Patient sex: F
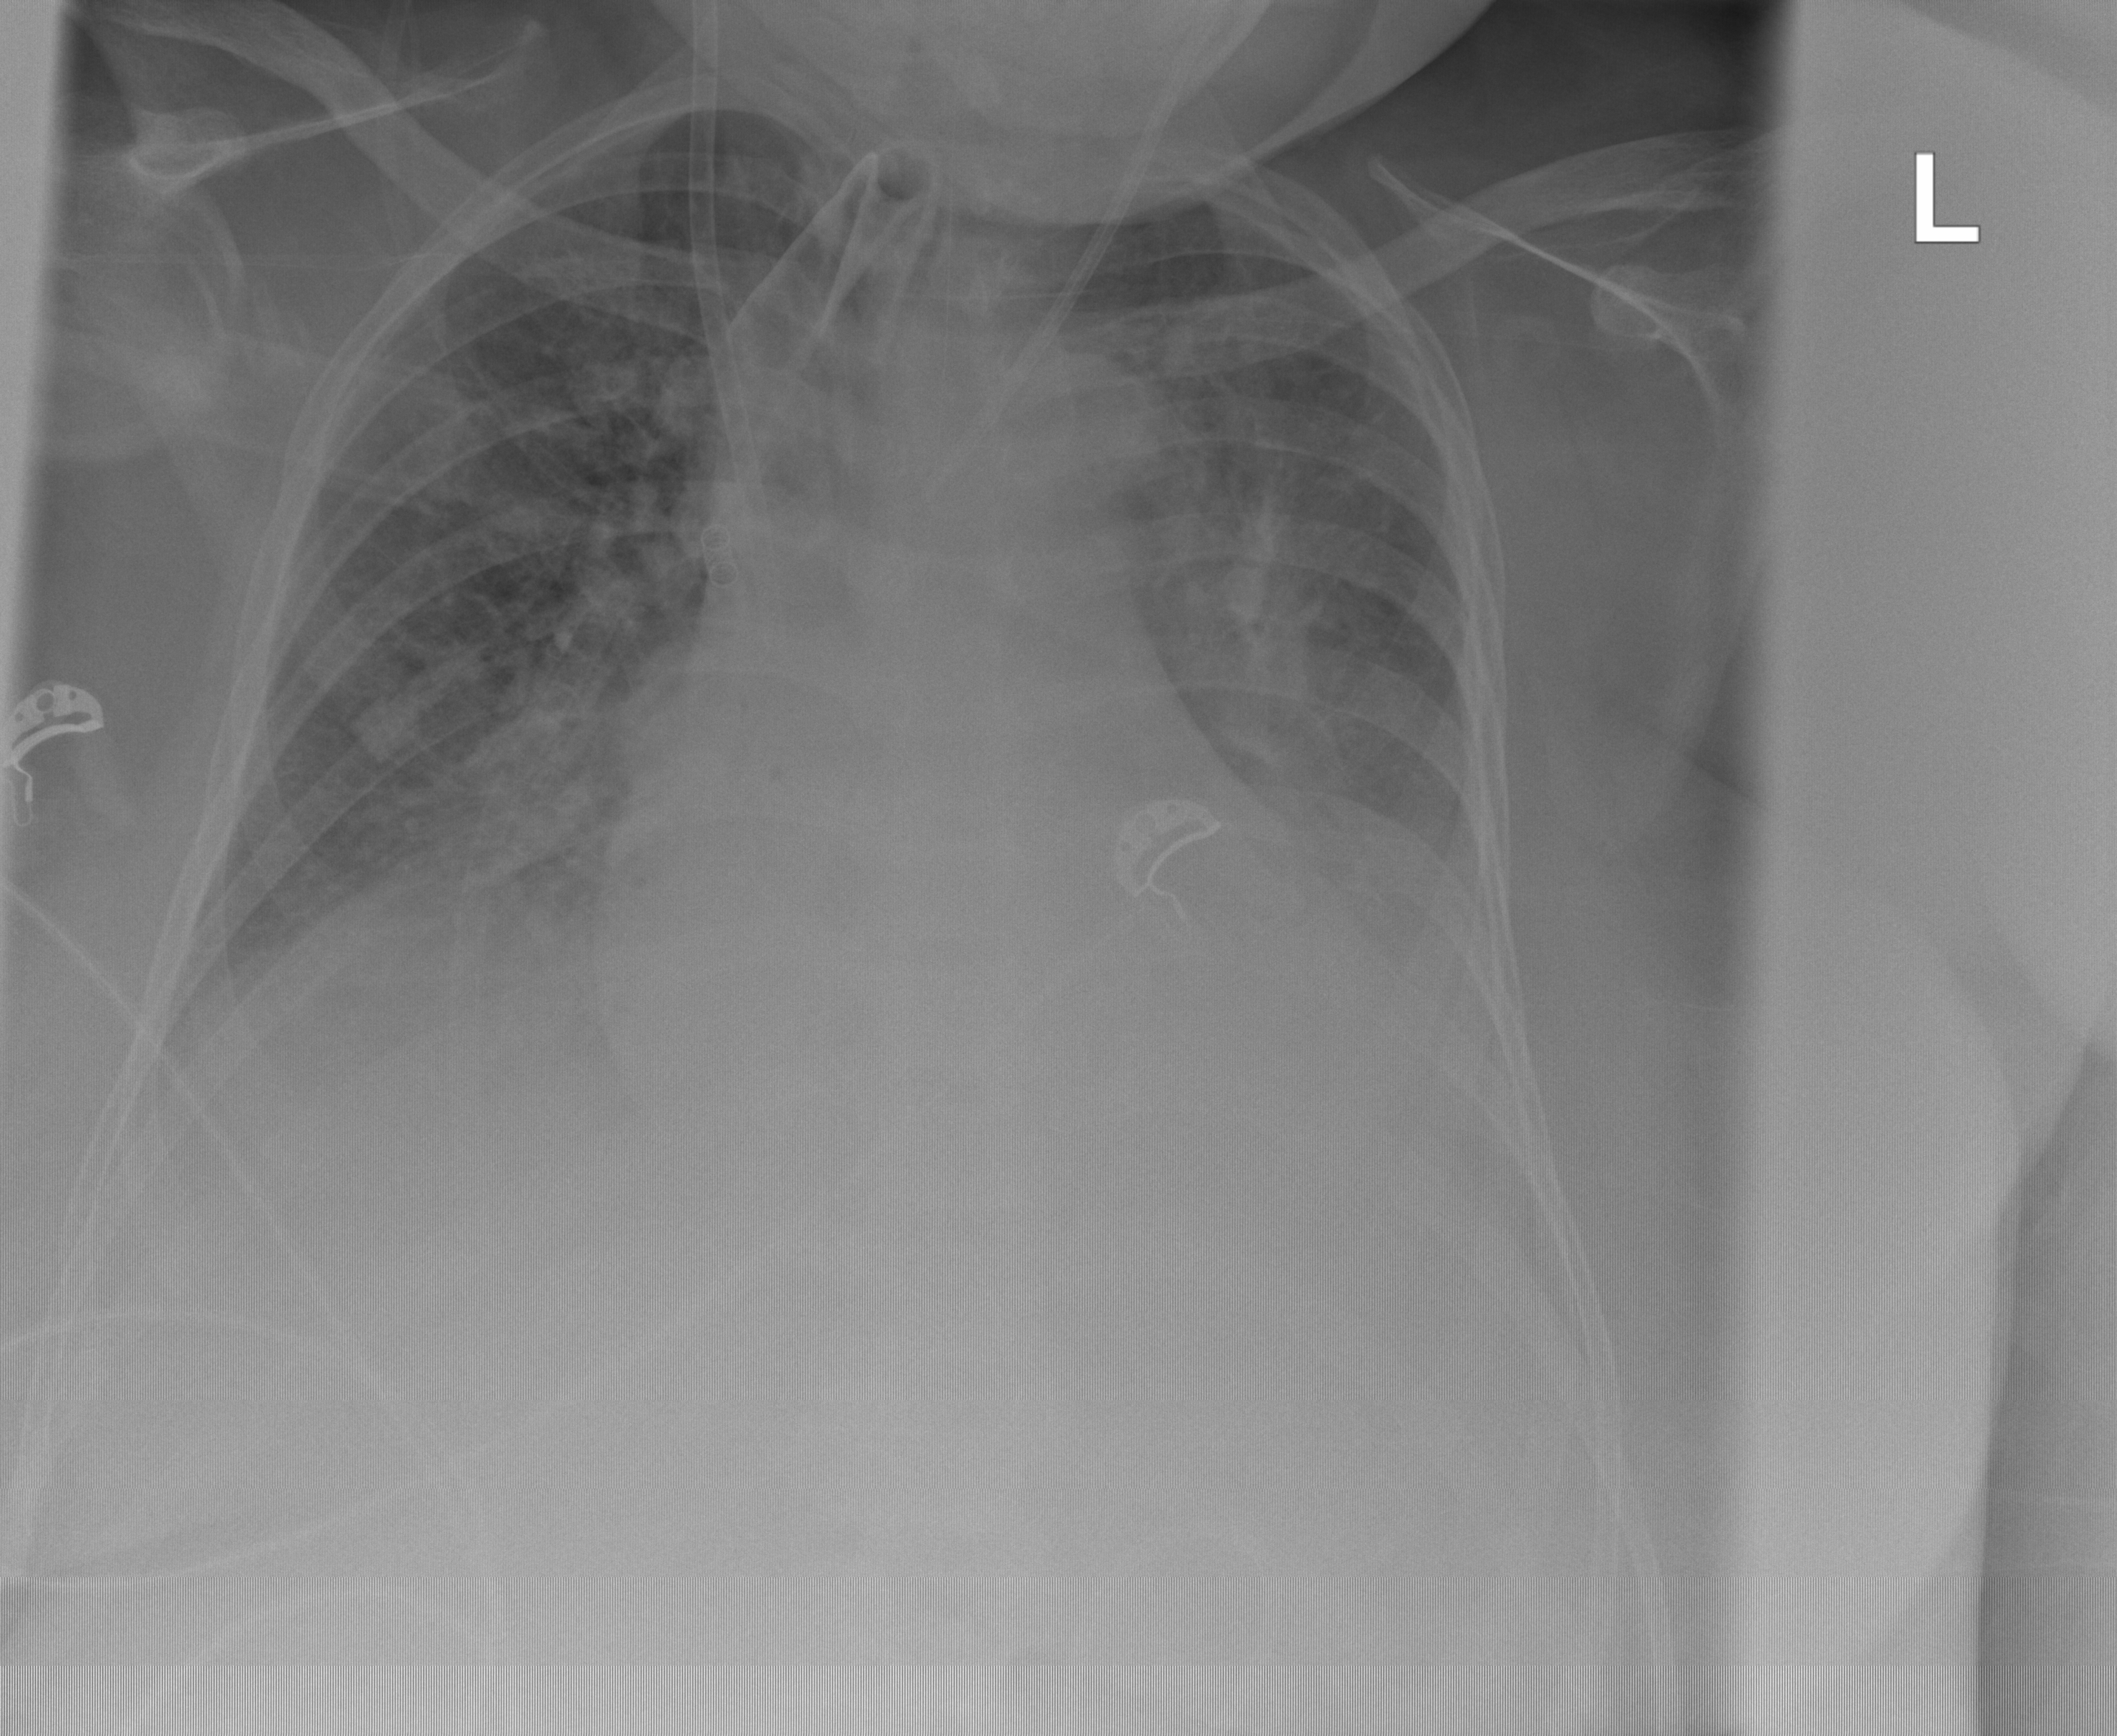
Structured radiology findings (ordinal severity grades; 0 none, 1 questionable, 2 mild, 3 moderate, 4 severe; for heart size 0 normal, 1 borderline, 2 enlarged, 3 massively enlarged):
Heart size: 1
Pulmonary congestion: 2
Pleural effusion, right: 2
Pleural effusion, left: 2
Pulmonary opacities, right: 2
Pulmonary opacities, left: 2
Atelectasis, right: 2
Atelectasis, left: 2